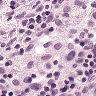
Metastatic tissue present: no